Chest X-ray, PA view. Patient: 67 years old, sex F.
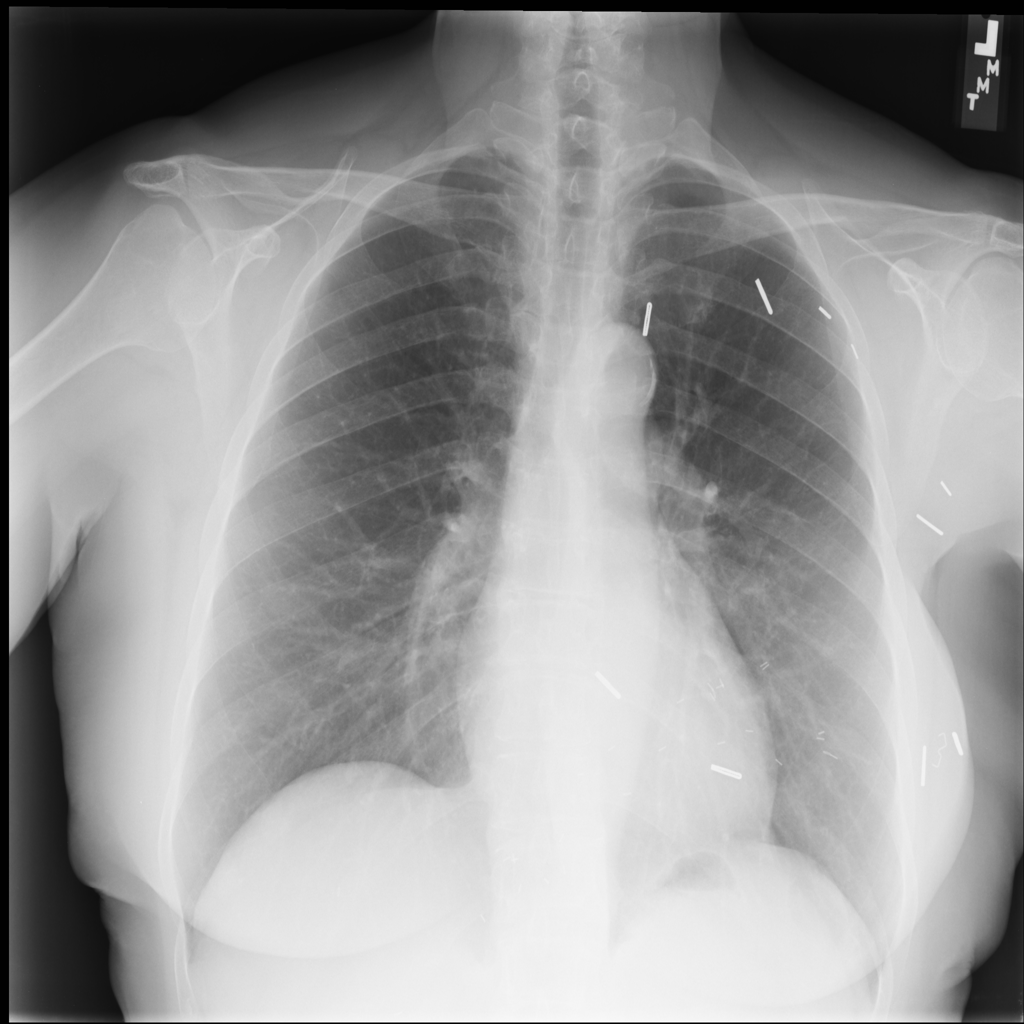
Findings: No Finding